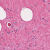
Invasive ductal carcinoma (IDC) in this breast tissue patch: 0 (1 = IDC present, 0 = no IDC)